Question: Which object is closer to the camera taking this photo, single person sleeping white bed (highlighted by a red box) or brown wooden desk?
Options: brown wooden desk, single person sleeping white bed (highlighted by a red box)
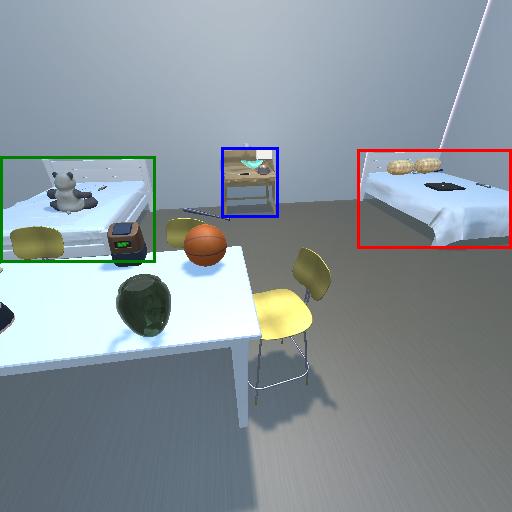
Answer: brown wooden desk